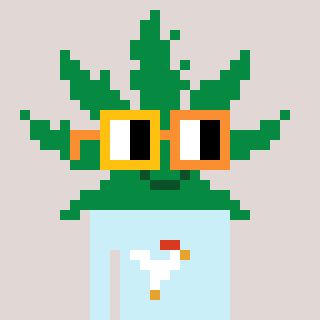
a pixel art character with square yellow and orange glasses, a weed-shaped head and a cold-colored body on a warm background